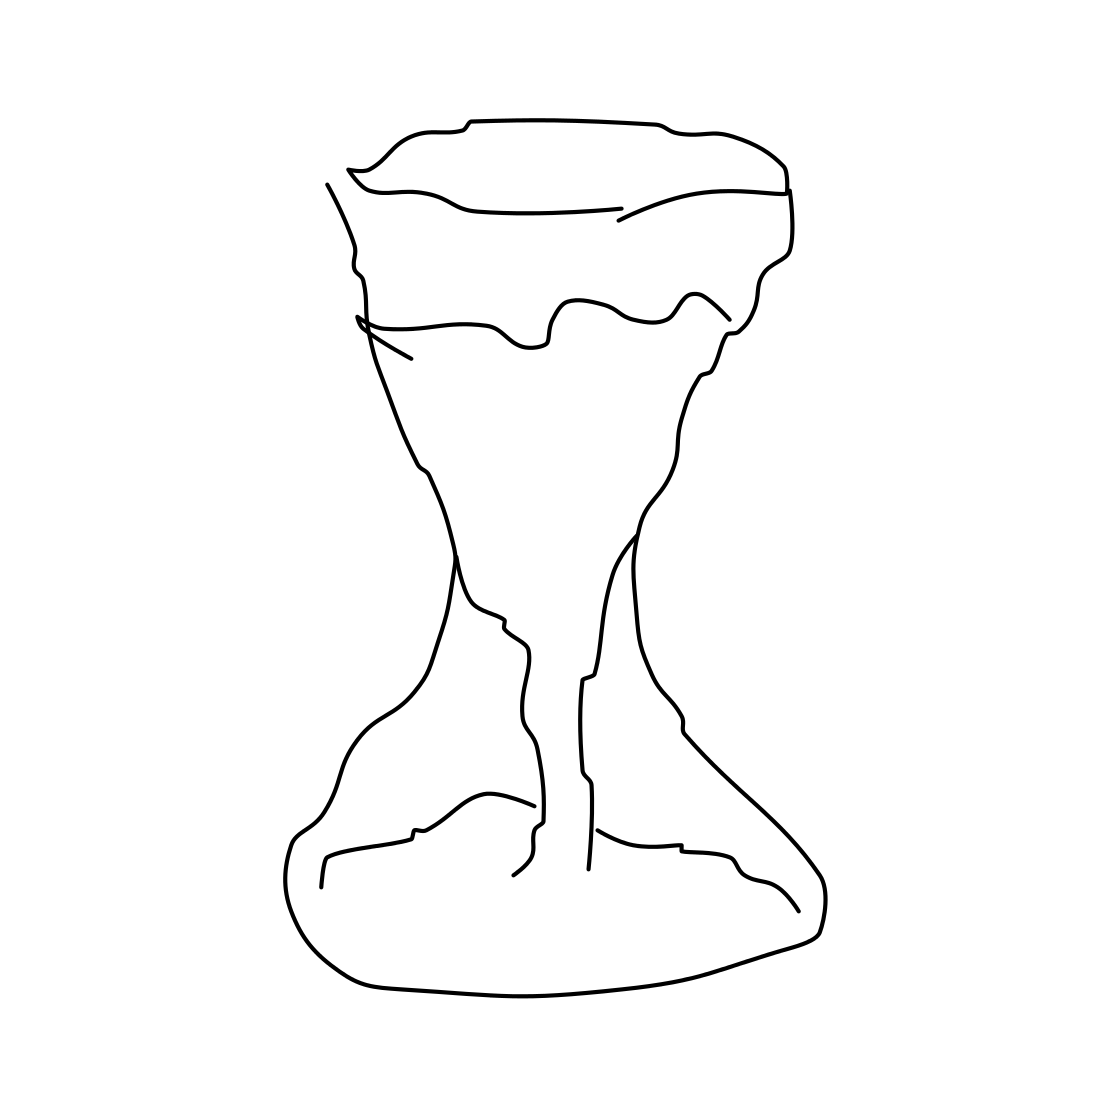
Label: hourglass